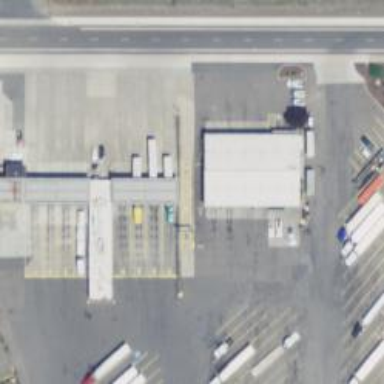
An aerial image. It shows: Weighbridge facility.